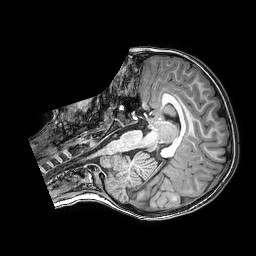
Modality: T1w
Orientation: axial
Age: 6
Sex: female
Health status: healthy